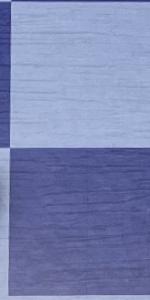
Label: Empty